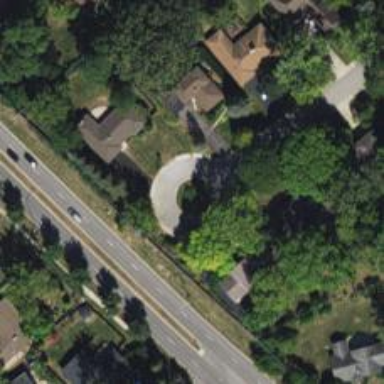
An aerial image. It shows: Turning loop on the road.